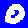
Digit: 0